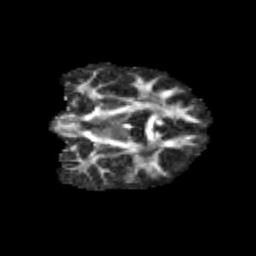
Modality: FA
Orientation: coronal
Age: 12
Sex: female
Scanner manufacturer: siemens
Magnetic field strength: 3 T
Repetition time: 3.8 s
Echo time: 0.07 s